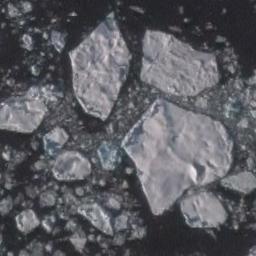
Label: sea_ice